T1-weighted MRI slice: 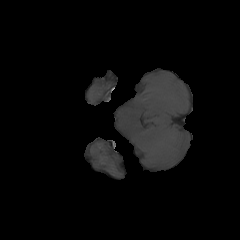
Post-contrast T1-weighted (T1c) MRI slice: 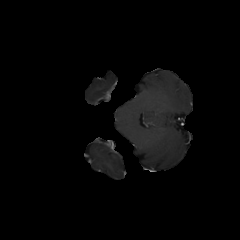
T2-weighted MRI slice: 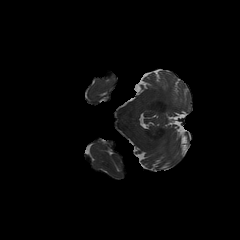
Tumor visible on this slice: no